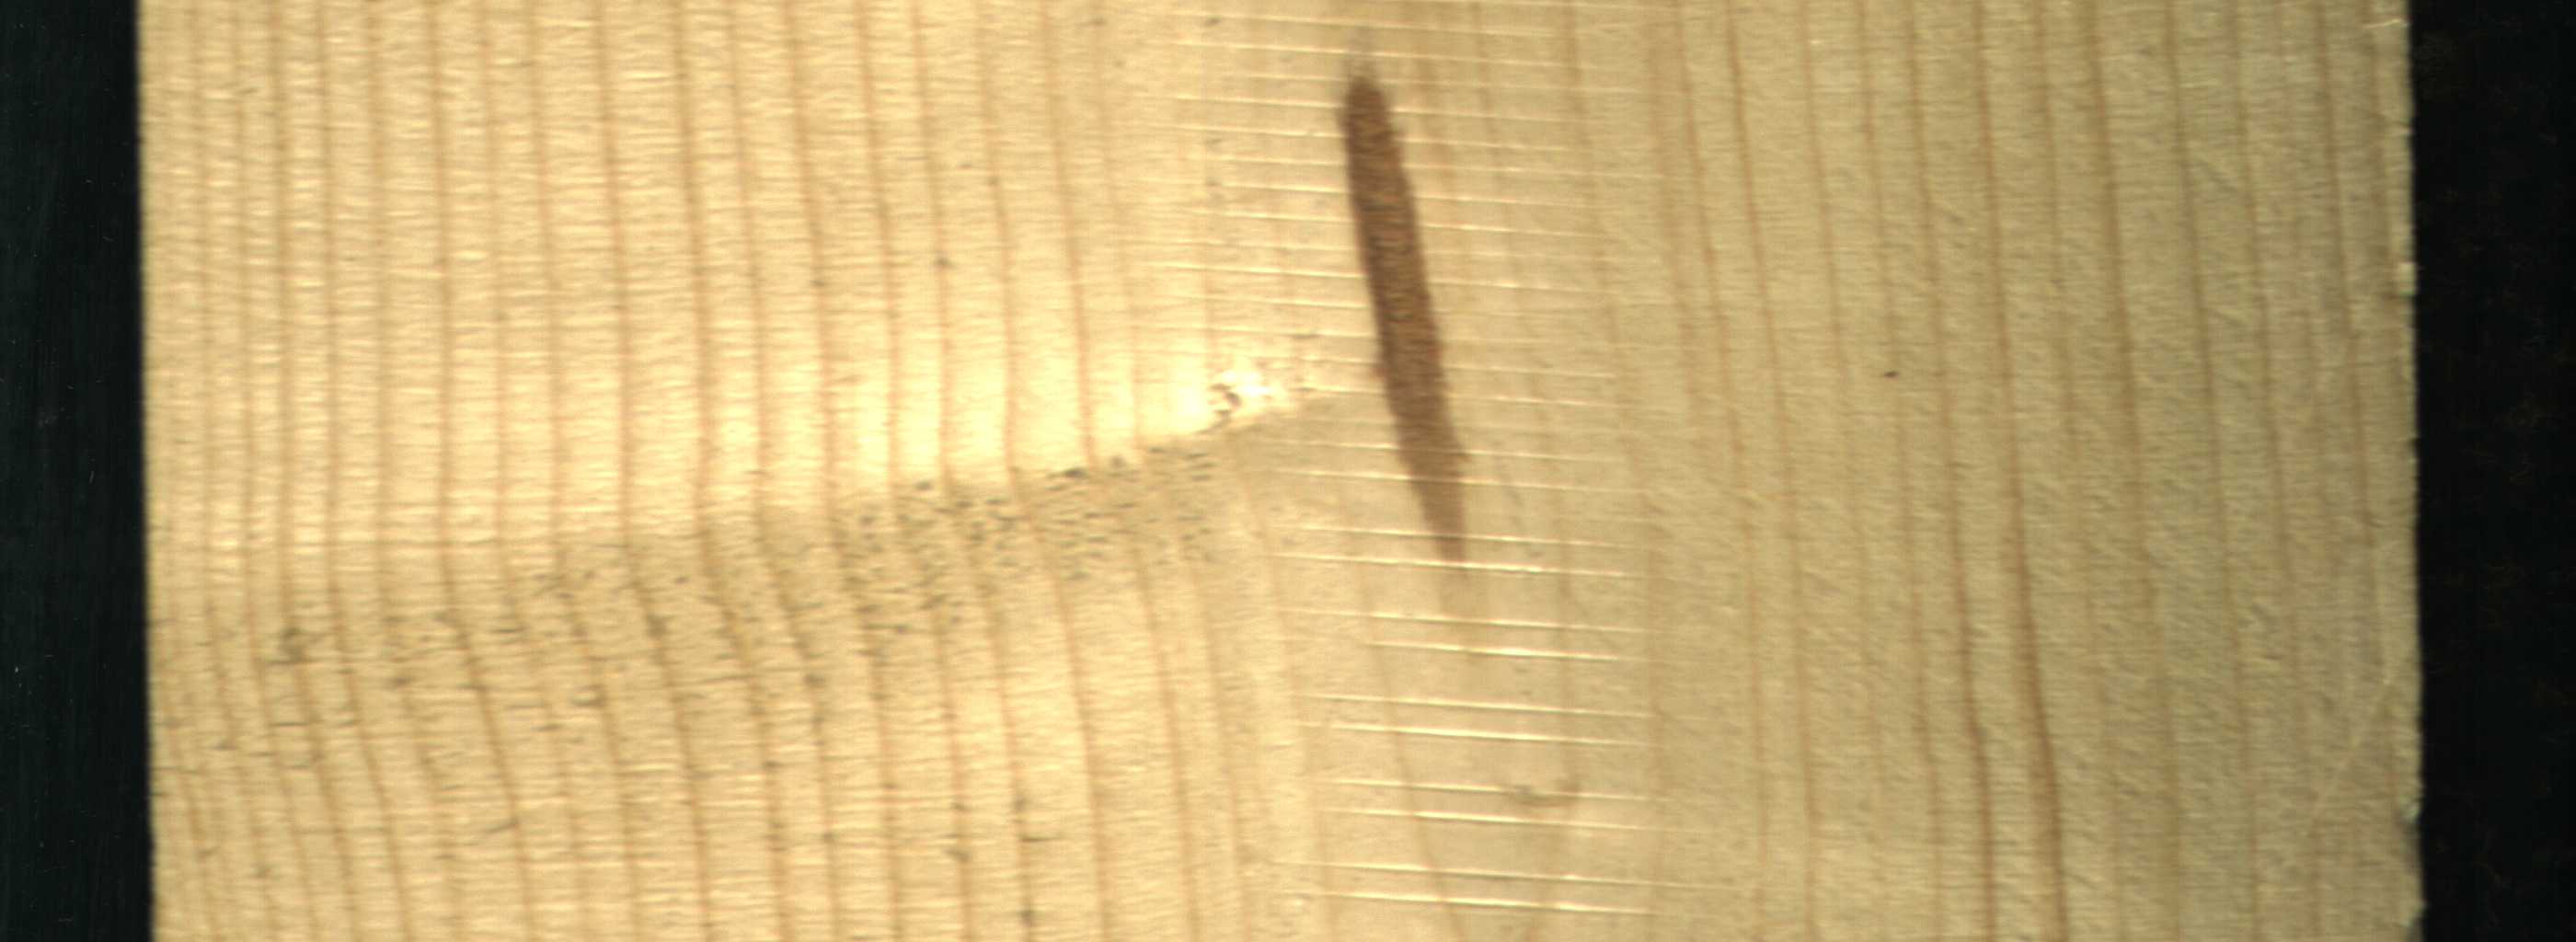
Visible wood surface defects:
Marrow